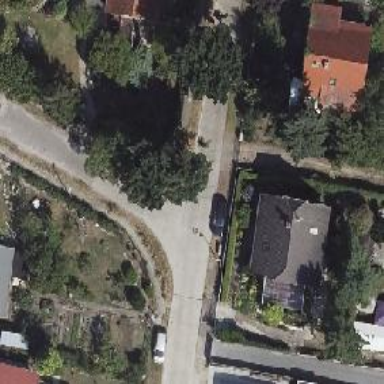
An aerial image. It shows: Residential road with asphalt surface and sidewalks on both sides.